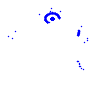
Particle: electron